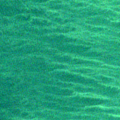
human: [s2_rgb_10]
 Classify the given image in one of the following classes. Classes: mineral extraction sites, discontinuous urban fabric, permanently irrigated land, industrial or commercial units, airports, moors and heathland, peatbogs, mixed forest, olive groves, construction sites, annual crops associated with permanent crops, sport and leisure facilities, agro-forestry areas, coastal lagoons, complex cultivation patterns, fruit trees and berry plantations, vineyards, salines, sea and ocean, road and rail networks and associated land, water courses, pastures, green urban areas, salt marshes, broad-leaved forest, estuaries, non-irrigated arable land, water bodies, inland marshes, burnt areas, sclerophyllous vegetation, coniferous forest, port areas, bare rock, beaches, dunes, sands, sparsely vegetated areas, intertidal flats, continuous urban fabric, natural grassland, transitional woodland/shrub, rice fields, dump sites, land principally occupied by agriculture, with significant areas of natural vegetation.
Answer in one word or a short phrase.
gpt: sea and ocean